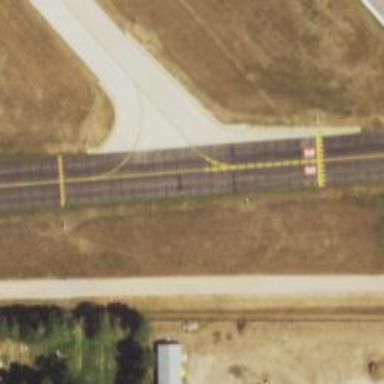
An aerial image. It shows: Image of taxiway at airport.